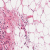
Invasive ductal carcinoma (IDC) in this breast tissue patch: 0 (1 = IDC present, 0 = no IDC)